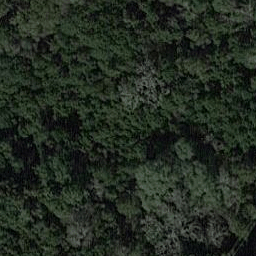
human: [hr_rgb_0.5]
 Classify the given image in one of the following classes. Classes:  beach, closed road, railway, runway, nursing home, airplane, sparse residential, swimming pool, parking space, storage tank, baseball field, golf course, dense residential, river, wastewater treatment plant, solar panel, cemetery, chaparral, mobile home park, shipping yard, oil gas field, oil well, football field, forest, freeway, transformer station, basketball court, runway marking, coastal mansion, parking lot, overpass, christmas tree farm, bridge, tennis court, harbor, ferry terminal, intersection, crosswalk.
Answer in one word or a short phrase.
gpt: forest